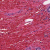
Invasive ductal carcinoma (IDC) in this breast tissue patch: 0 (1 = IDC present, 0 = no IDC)